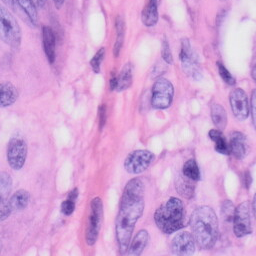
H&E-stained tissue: Skin